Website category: movie
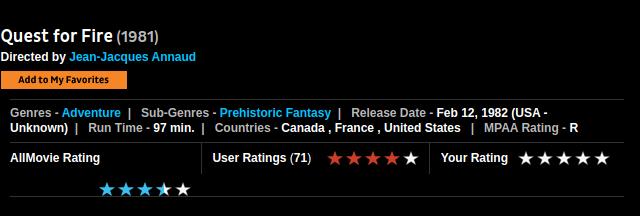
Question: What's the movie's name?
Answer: Quest for Fire

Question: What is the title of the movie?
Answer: Quest for Fire

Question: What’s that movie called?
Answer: Quest for Fire

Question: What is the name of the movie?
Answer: Quest for Fire

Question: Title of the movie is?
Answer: Quest for Fire

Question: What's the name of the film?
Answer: Quest for Fire

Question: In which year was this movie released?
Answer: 1981

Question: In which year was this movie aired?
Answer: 1981

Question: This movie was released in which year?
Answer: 1981

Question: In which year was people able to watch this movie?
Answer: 1981

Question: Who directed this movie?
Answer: Jean-Jacques Annaud

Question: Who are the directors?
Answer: Jean-Jacques Annaud

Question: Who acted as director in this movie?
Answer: Jean-Jacques Annaud

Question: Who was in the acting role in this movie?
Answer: Jean-Jacques Annaud

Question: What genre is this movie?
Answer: Adventure

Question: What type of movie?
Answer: Adventure

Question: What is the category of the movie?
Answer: Adventure

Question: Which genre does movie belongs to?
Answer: Adventure

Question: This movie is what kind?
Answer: Adventure

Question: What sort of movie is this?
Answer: Adventure

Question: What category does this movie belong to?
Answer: Adventure

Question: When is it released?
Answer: Feb 12, 1982 (USA - Unknown)

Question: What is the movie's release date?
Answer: Feb 12, 1982 (USA - Unknown)

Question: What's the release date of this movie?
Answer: Feb 12, 1982 (USA - Unknown)

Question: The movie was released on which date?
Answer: Feb 12, 1982 (USA - Unknown)

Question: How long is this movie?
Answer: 97 min.

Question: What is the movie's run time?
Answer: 97 min.

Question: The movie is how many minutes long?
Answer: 97 min.

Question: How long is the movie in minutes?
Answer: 97 min.

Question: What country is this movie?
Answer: Canada , France , United States

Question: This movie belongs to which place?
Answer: Canada , France , United States

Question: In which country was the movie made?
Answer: Canada , France , United States

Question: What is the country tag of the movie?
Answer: Canada , France , United States

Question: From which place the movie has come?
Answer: Canada , France , United States